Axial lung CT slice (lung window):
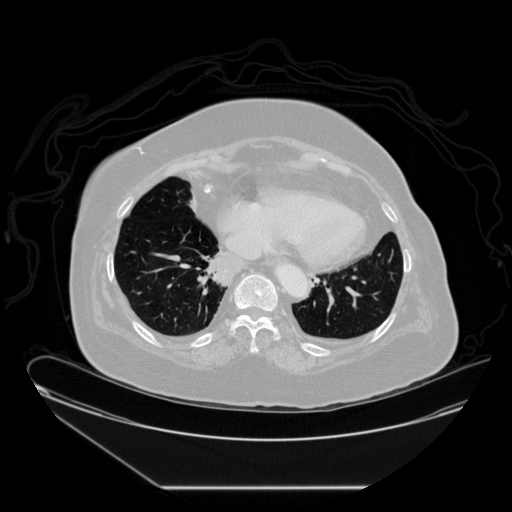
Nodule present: no